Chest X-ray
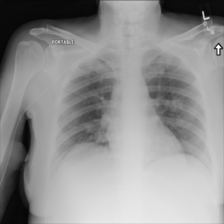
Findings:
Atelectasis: negative
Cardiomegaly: negative
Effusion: negative
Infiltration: negative
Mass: negative
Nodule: positive
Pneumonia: negative
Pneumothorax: negative
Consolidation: negative
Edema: negative
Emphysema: negative
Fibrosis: negative
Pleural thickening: negative
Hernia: negative